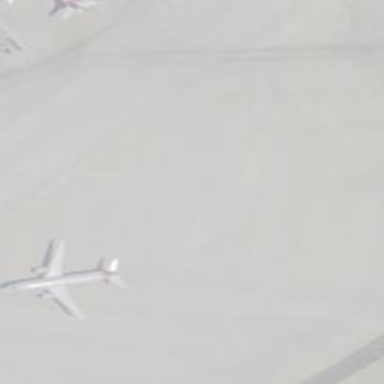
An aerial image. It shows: View of taxiway at the airport.